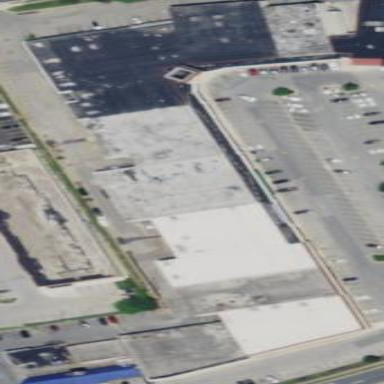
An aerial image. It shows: Retail building.